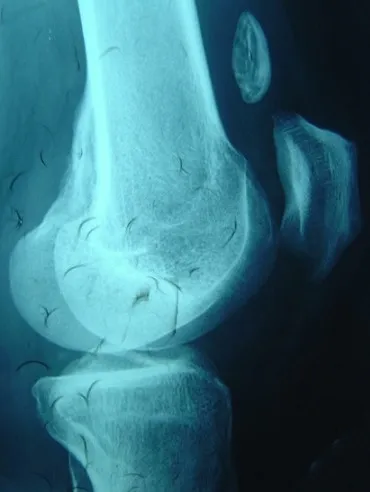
Lateral plain radiograph showing a solitary calcification on the left knee.
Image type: radiology (x_ray)